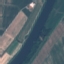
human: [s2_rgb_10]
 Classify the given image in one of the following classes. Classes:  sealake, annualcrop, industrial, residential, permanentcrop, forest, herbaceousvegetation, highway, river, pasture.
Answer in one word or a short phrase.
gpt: River